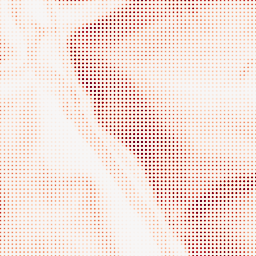
Category: morphological
Decomposition family: morphological_gradient
Decomposition parameters: size: 5
shape: disk
Upsampling method: sinc_blackman
Upsampling parameters: scale: 8
kernel_size: 4
Upsampling scale: 8